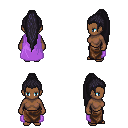
a pixel art fantasy rpg character, female body template, human, dark skin, lavender cape, robe skirt, raven extra-long topknot hairstyle, four views (front, back, left, right), 2x2 character sprite sheet, small pixel art, hard edges, no anti-aliasing